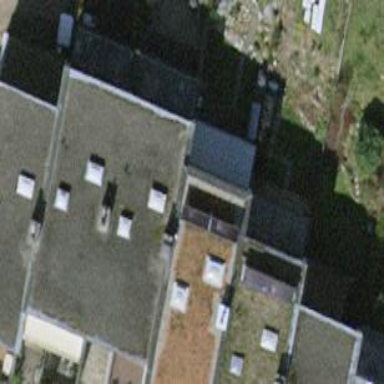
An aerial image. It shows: Terrace building.